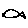
Label: fish